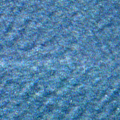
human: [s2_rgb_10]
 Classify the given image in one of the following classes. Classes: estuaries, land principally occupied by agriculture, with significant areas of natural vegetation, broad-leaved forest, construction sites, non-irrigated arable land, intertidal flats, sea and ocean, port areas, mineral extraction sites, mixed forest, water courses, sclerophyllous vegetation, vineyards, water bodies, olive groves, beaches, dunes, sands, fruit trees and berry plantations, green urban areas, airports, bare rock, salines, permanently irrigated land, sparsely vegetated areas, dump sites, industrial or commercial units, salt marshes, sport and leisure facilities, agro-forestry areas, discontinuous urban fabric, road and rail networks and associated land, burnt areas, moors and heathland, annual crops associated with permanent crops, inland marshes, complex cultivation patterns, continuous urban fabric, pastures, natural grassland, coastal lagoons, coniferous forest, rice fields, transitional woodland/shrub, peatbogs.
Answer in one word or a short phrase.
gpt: sea and ocean